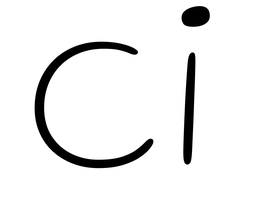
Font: Gluten_Thin